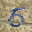
Label: 5